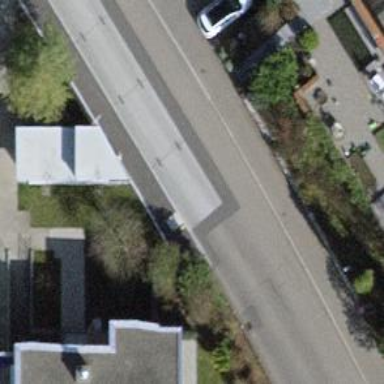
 serving as platform for public transportation."